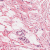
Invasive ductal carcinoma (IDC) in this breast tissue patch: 0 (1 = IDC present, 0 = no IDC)